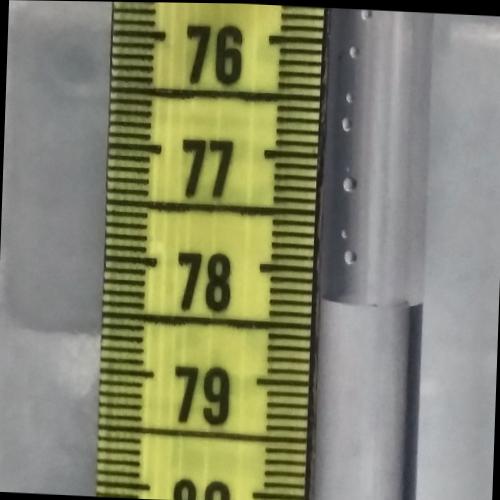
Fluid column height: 78.3 cm